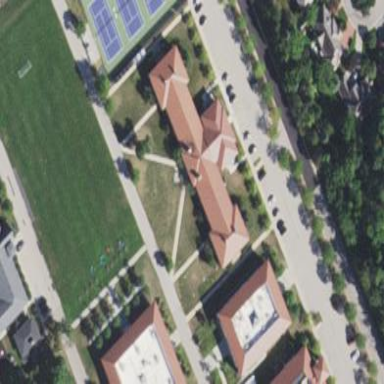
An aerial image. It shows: Dormitory building.